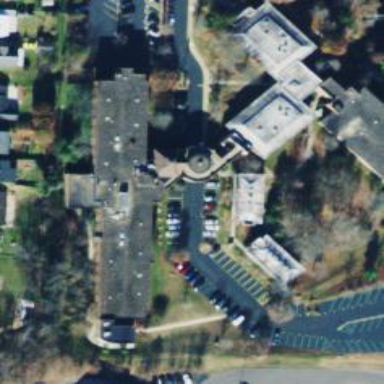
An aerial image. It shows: Nursing home.